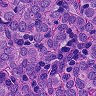
Metastatic tissue present: yes